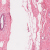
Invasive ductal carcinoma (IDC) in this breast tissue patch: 0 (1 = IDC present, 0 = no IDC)